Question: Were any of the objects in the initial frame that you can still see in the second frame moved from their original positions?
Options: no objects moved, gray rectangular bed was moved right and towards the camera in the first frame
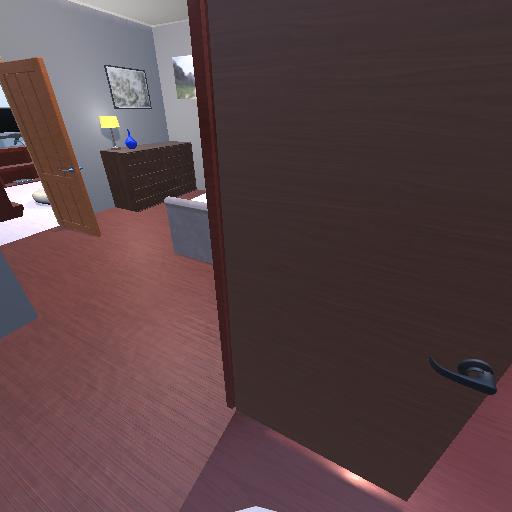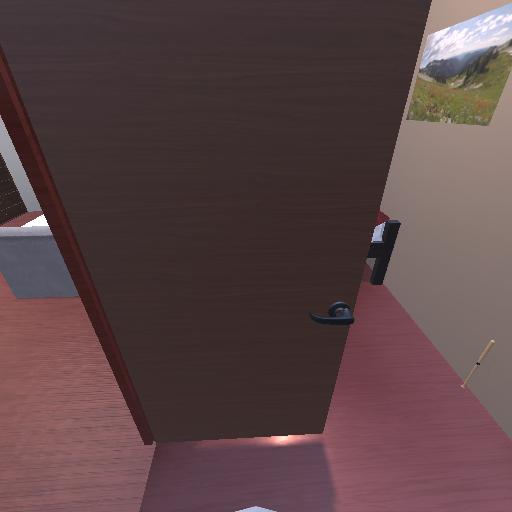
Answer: no objects moved